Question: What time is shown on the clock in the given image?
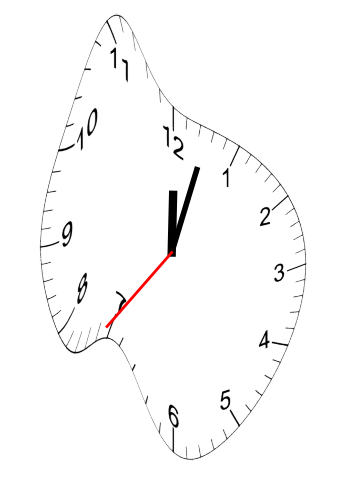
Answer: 12:02:36